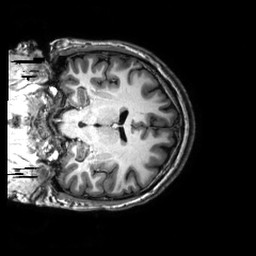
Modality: T1w
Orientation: coronal
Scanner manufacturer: philips
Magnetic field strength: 3 T
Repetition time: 0.0096 s
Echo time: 0.0046 s